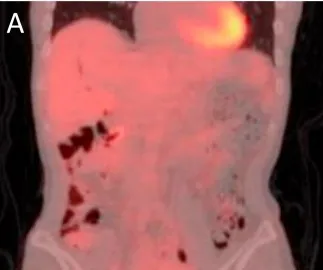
Positron emission tomography (PET)-CT scan just before conversion surgery showing no distant metastases. Para-aortic lymph nodes.
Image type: radiology (pet)